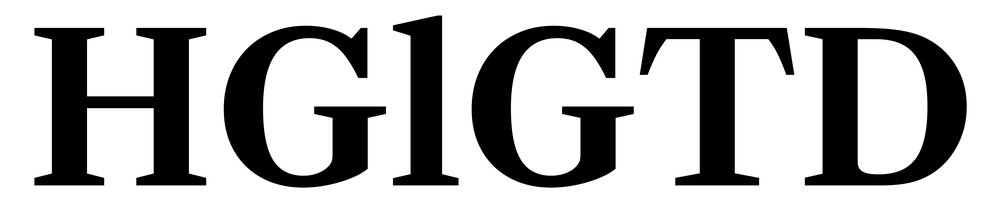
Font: LibreCaslonText_Bold